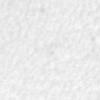
Label: no_change